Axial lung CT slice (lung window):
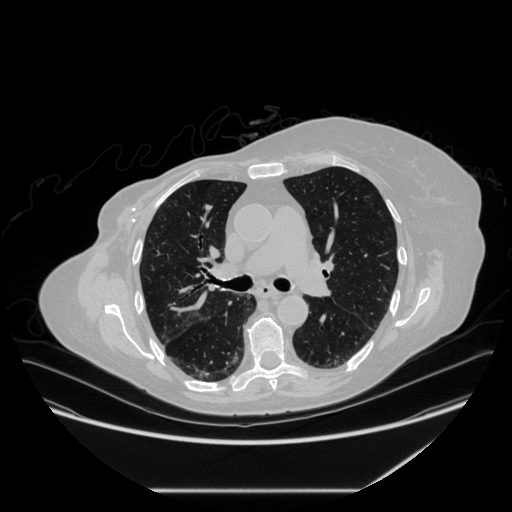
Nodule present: yes
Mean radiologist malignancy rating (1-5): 2.75